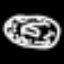
Label: donut